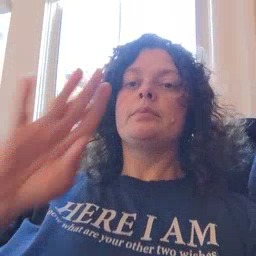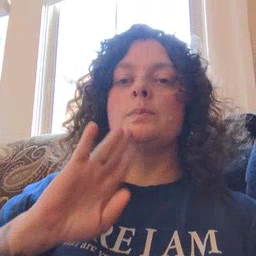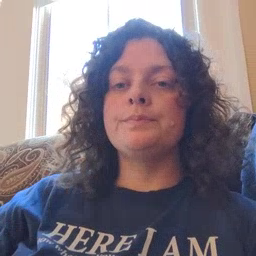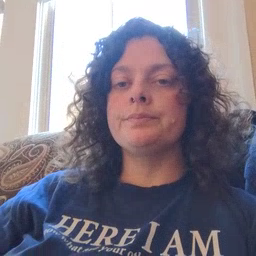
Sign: brown